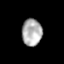
Tissue: skin
Cell type: Epithelial cells
Senescence score: 0.2647
Nuclear area (px): 533
Mean DAPI intensity: 173.311